Aerial crown-view tile of a tropical tree (Barro Colorado Island, Panama), acquired 20250616:
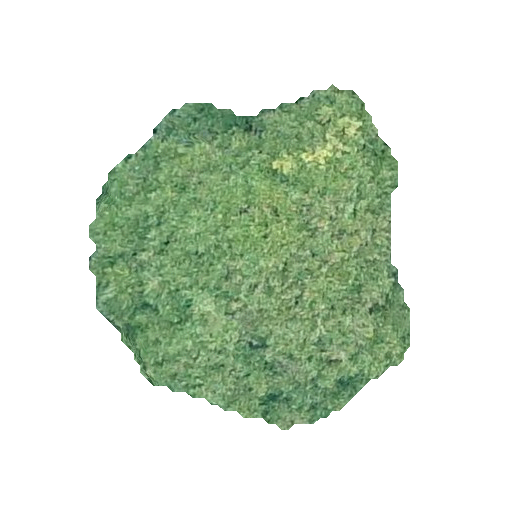
Species: Prioria copaifera
GBIF accepted scientific name: Prioria copaifera
Crown area: 119.377 m²